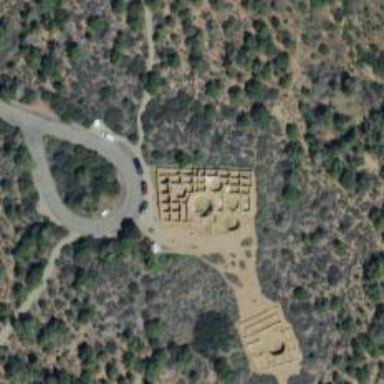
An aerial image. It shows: Archaeological site considered tourism attraction due to its historic significance.